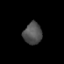
Tissue: prostate
Cell type: T cells
Senescence score: 0.7048
Nuclear area (px): 392
Mean DAPI intensity: 80.781